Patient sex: M
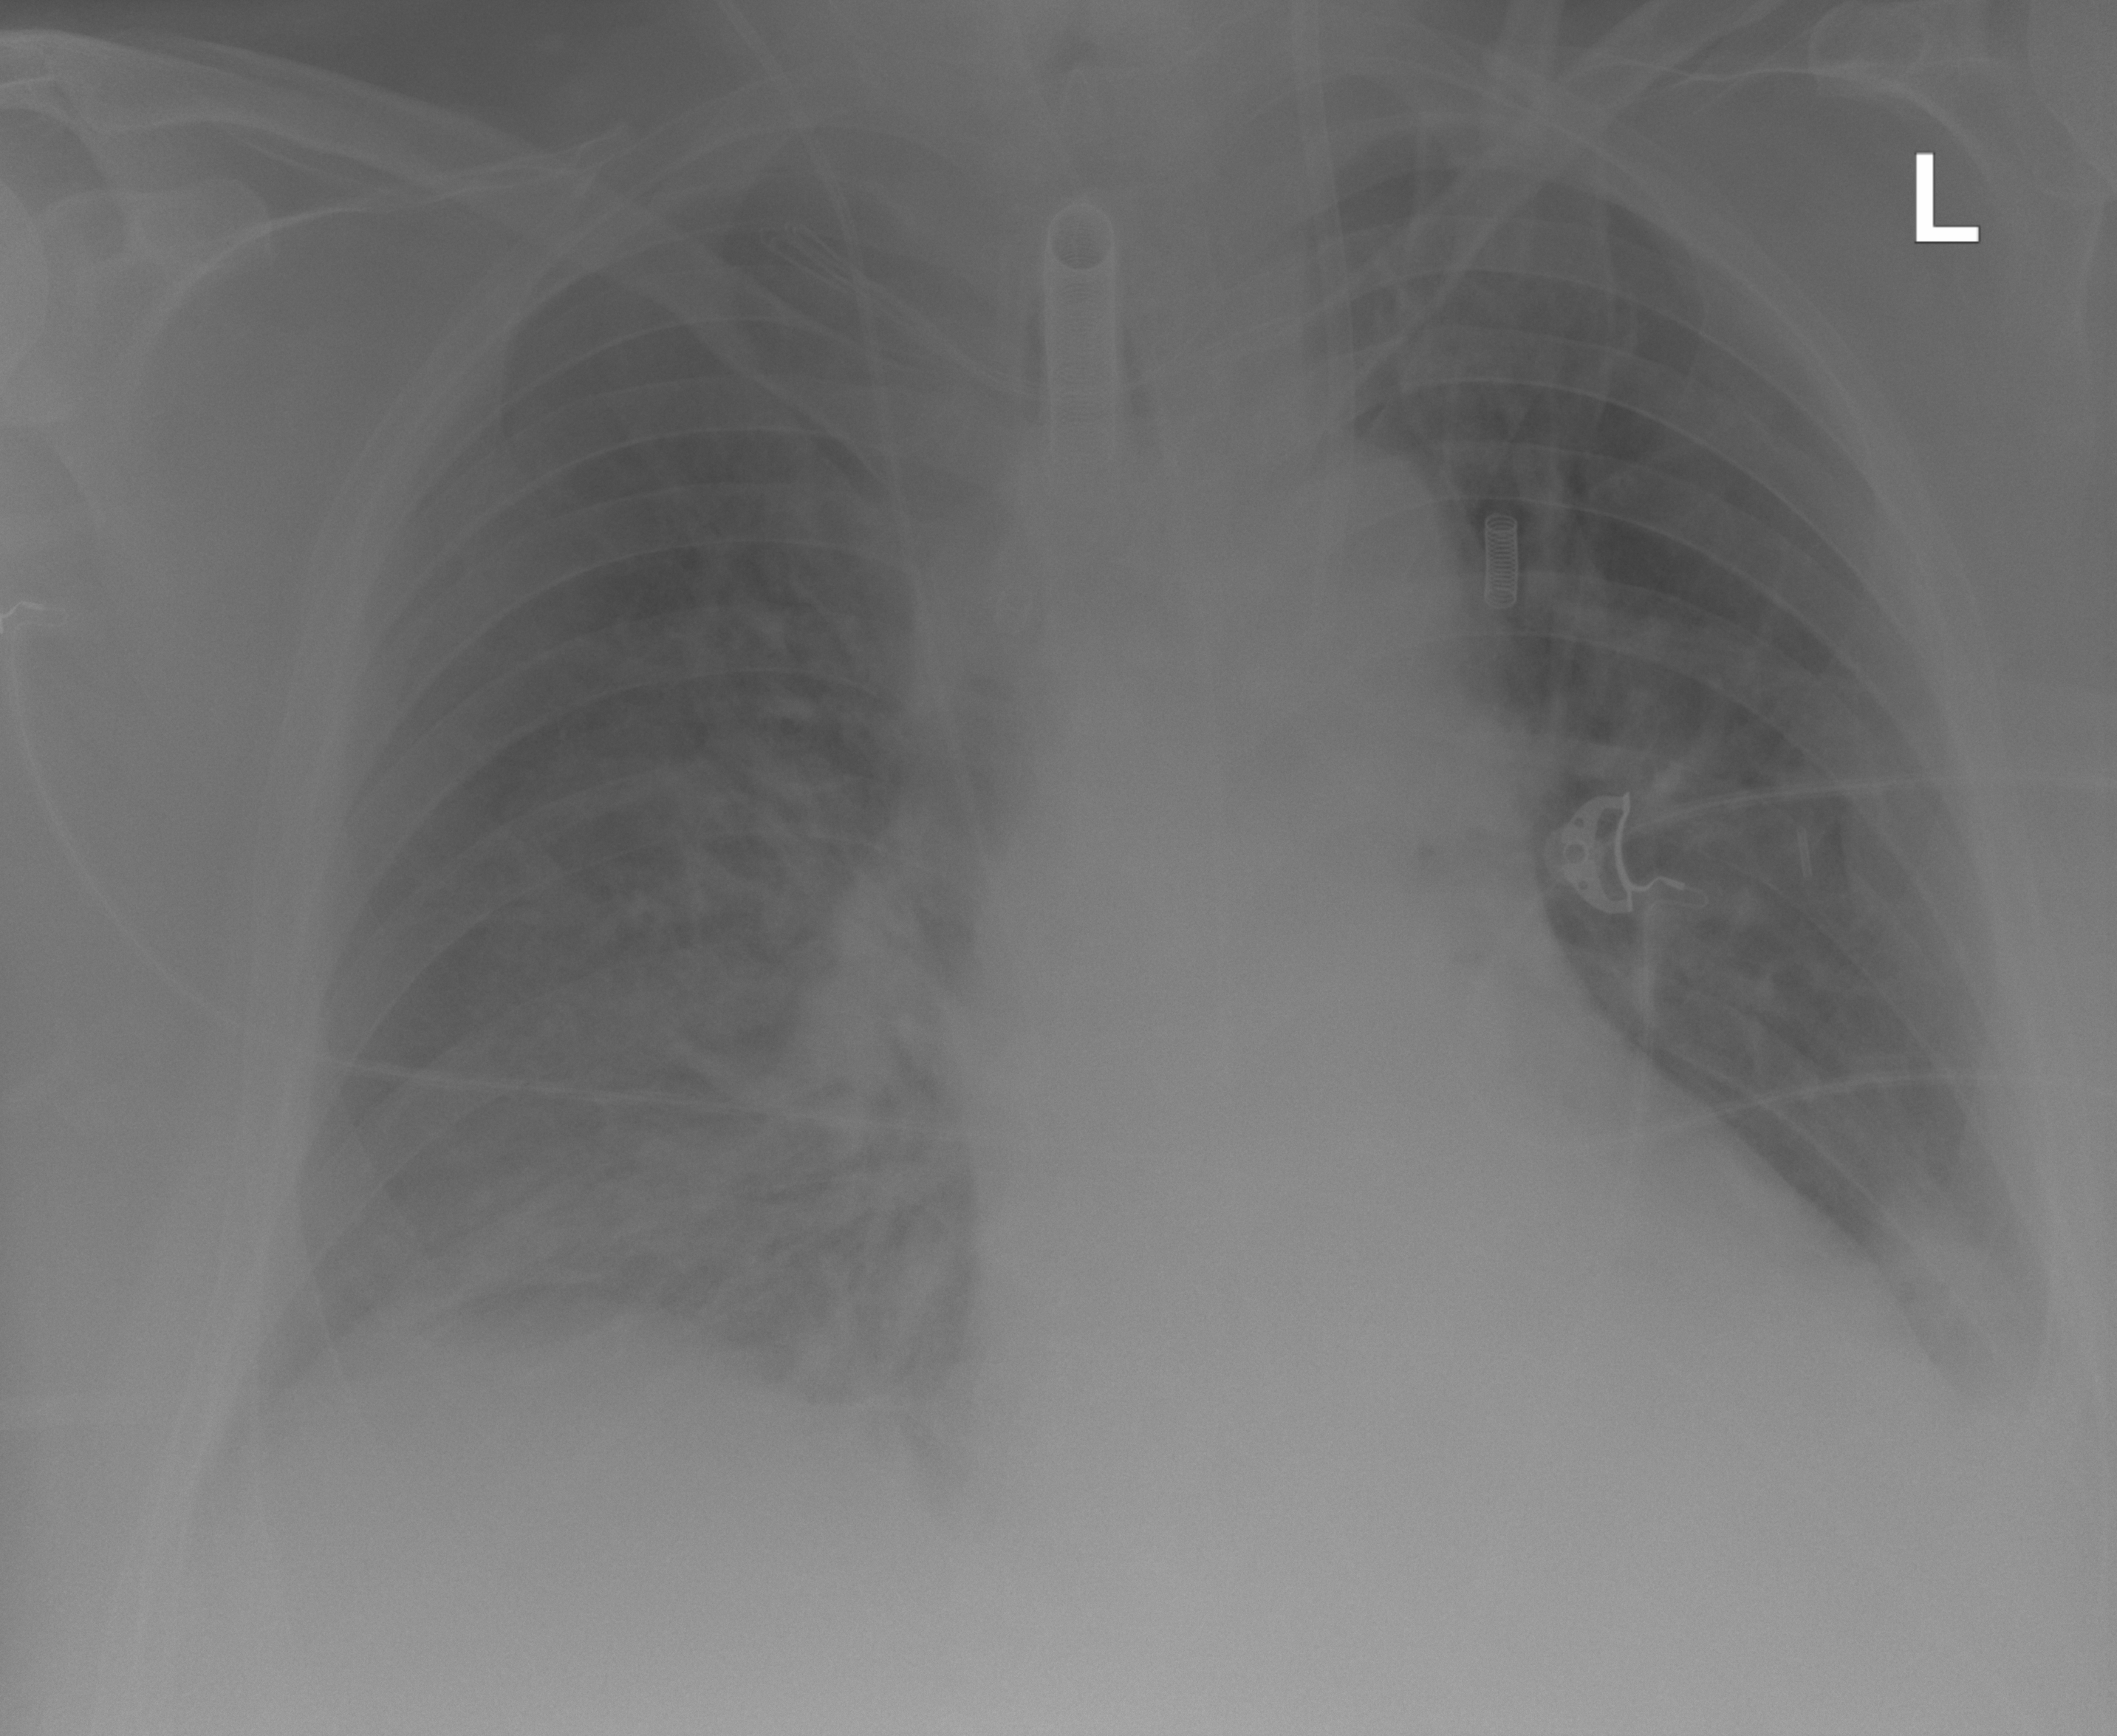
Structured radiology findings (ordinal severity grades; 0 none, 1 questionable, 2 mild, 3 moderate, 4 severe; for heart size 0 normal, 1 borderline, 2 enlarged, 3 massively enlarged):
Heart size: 2
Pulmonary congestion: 2
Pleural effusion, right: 2
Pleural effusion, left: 2
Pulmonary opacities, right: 2
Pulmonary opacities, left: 2
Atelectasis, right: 3
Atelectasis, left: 2